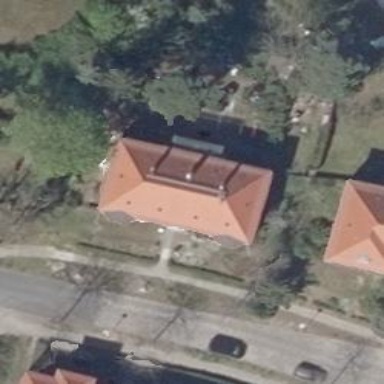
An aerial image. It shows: Historic building with apartments. It has hipped roof made of red roof tiles.